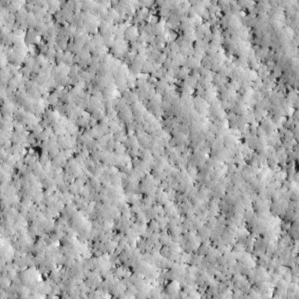
Label: non_frost